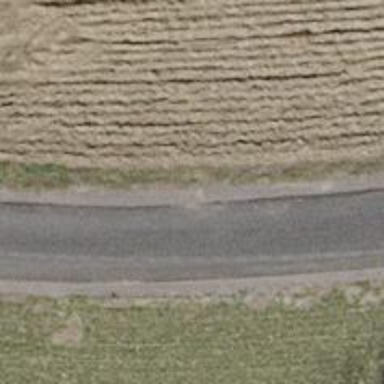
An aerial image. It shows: Asphalt track with grade1 quality.